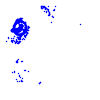
Particle: electron